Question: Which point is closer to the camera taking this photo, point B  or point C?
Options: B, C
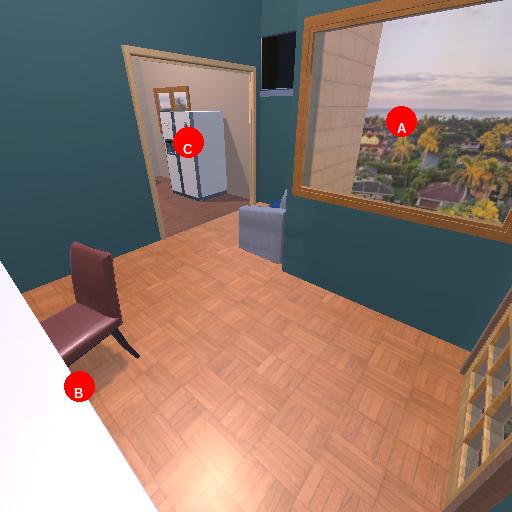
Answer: B